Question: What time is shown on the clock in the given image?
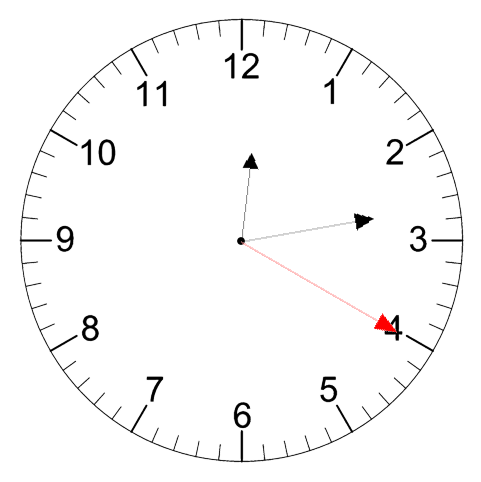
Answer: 12:13:20